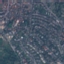
Label: Residential